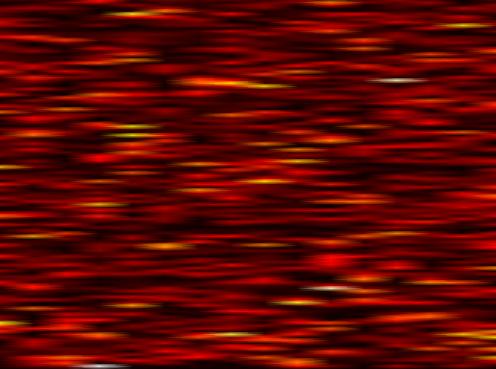
Label: WOLA